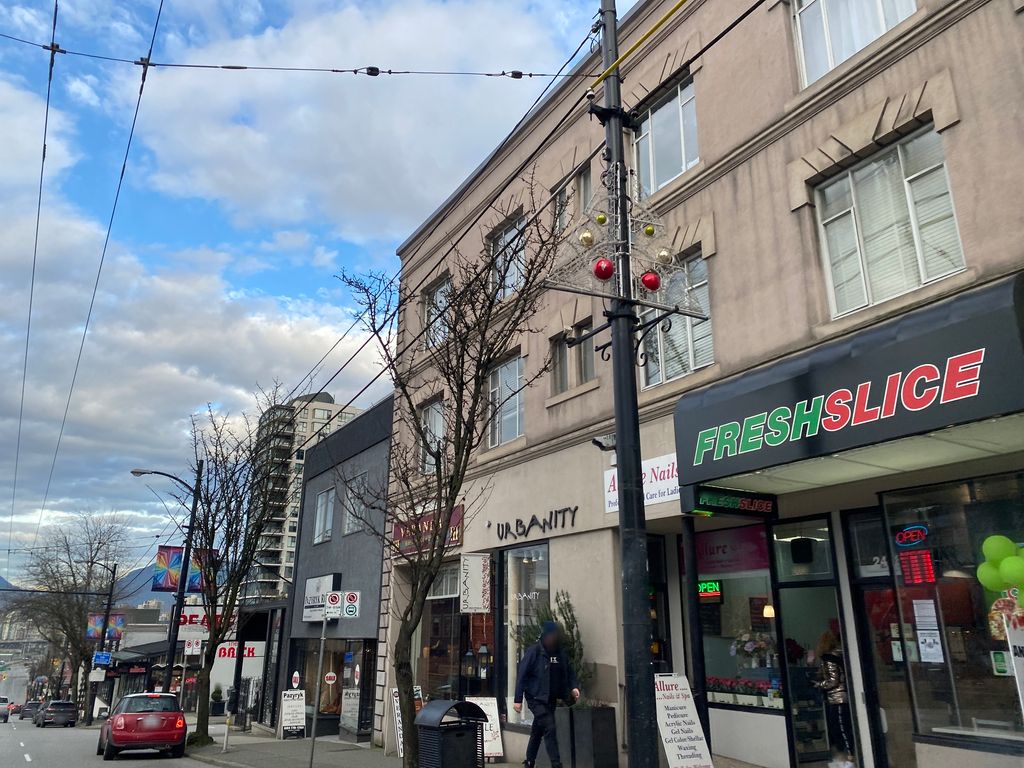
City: vancouver